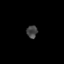
Tissue: skin
Cell type: Epithelial cells
Senescence score: 0.2735
Nuclear area (px): 135
Mean DAPI intensity: 65.578